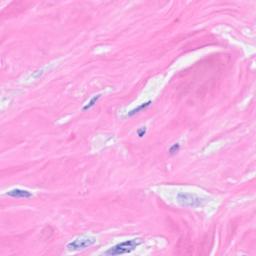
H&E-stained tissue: Breast